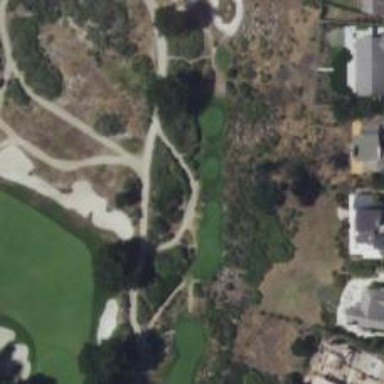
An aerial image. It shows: Service road used as golf cart path.